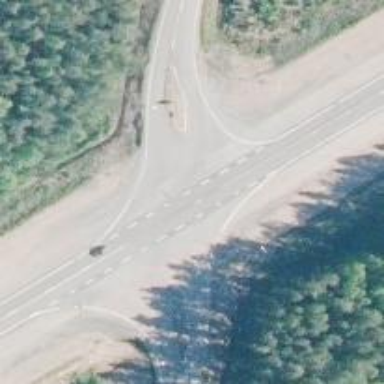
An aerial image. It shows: Asphalt trunk highway near airport road strip.